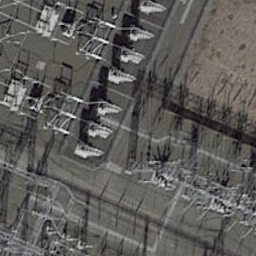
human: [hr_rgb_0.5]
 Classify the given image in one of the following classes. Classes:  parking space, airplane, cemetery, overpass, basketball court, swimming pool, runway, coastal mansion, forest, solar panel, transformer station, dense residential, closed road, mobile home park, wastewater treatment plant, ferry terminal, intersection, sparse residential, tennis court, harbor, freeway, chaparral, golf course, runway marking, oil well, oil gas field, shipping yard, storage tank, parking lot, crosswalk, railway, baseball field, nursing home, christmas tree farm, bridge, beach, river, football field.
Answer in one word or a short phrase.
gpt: transformer station